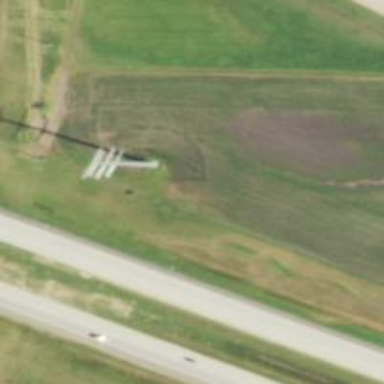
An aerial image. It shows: Power tower.